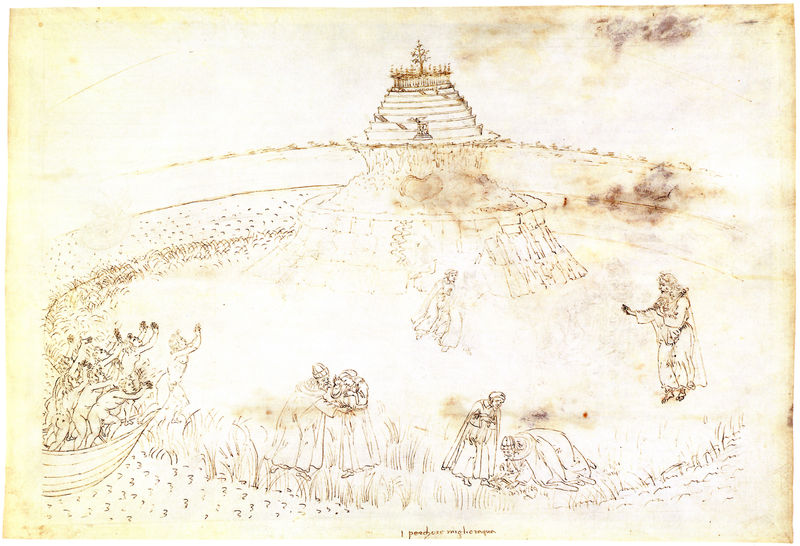
Titel: Die Göttliche Komödie. Purgatorio I.
Künstler: Sandro Botticelli
Standort: Berlin
Institution: Kupferstichkabinett
Schlagwörter: akt, baum, berg, dunkel, feder, feuer, himmel, kampf, mann, meer, nackt, schatten, wasser, weiß, wolken, fluss, frauen, gelb, menschen, ocker, see, ufer, braun, frau, grau, hell, licht, mitte, männer, rücken, schwarz, skizze, zeichnung, gras, park, weg, wiese, wolke, beige, mütze, arme, blass, mensch, hände, feld, gräser, rauch, insel, land, gewand, kind, personen, person, zart, boot, kahn, kinder, kreis, oval, rund, turm, hintern, schiff, schrift, papier, studie, acker, monochrom, linien, baby, landung, treppe, bischof, papst, stufen, nackte, striche, umriss, arena, befestigung, flucht, tusche, moses, vulkan, nack, druck, radierung, stich, buchstaben, knien, fliehen, beschriftung, tanne, beten, gebet, entwurf, ruf, tinte, flecken, trost, verwischt, hilfe, flehen, seelen, graben, plan, zentrum, kin, tempel, männder, heiligtum, opfer, ankunft, femme, hoffnung, kupferstich, aussteigen, rötel, babel, retten, rettung, trösten, federzeichnung, champ, rufen, rondell, gladiator, gladiatoren, stockflecken, erzählung, buchmalerei, flüchtlinge, turmbau, herbe, skizziert, encre, boticelli, ovid, wiß, simultan, sauvage, rötelzeichnung, bateau, sequenzen, indien, landgang, botticcelli, gelobt, blé, meet, nu, nsckte, prêtre, indiens, sauvages, île, esclavage, suavage